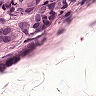
Metastatic tissue present: yes